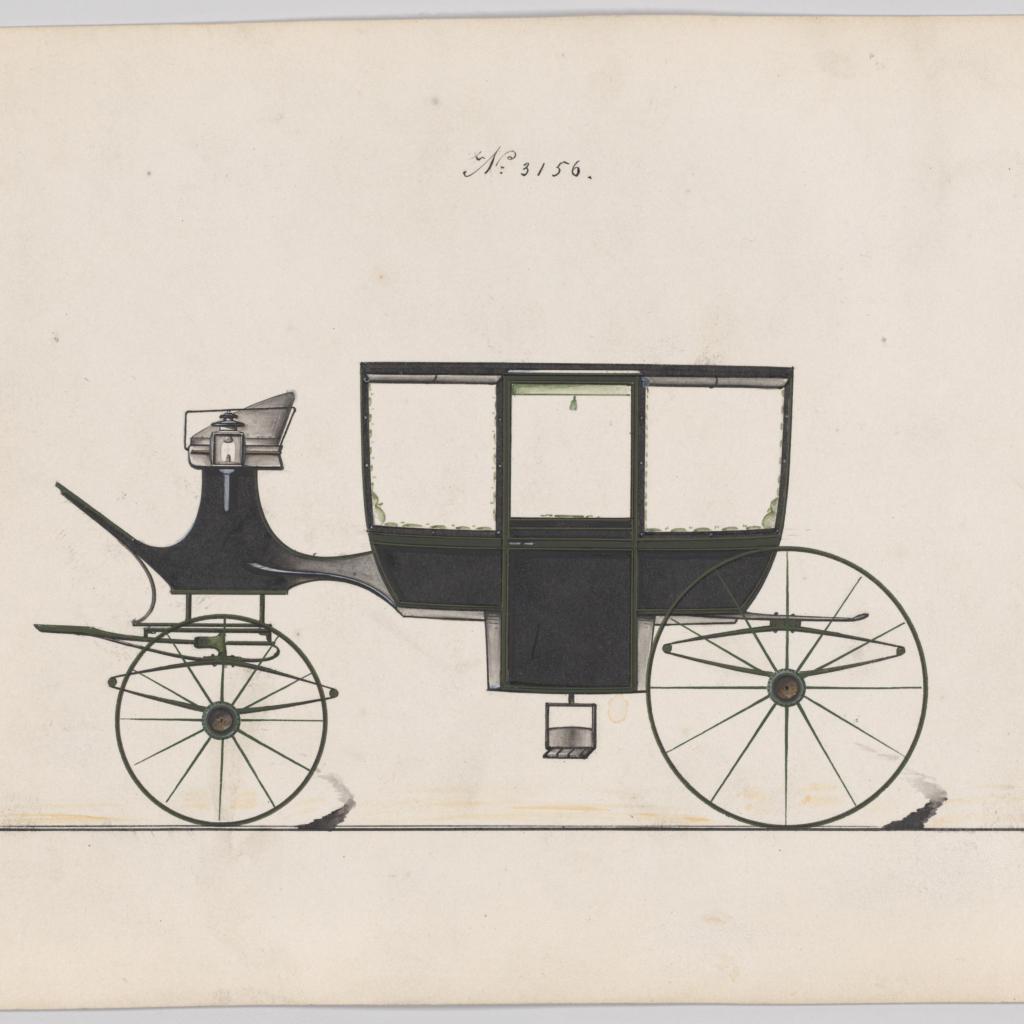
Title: Design for Curtain Quarter Coach, no. 3156
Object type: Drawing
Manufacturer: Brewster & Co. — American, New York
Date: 1875
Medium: Pen and black ink, watercolor and gouache
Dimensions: sheet: 7 x 9 7/8 in. (17.8 x 25.1 cm)
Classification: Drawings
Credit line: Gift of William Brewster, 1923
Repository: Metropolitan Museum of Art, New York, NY